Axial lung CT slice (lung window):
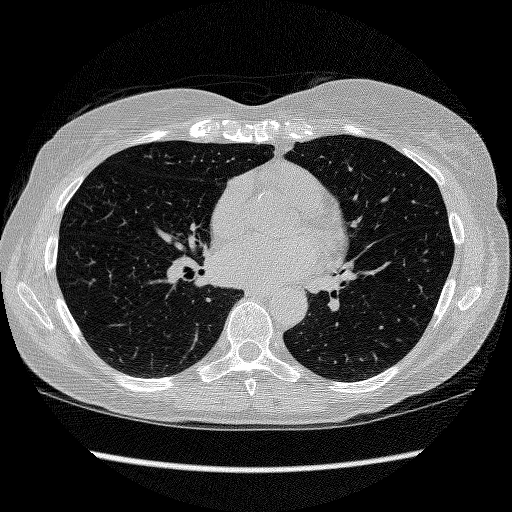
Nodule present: no